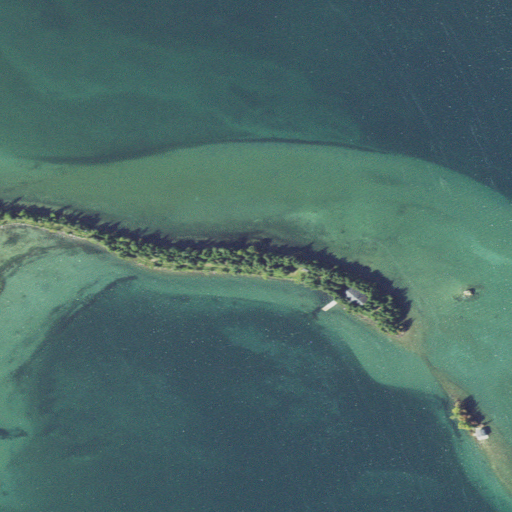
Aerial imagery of mountain in Michigan named Horse Rock Point containing open water, medium intensity development, and high intensity development